Field crop: maize
Growth stage: 2
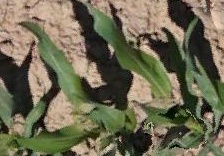
Species: maize